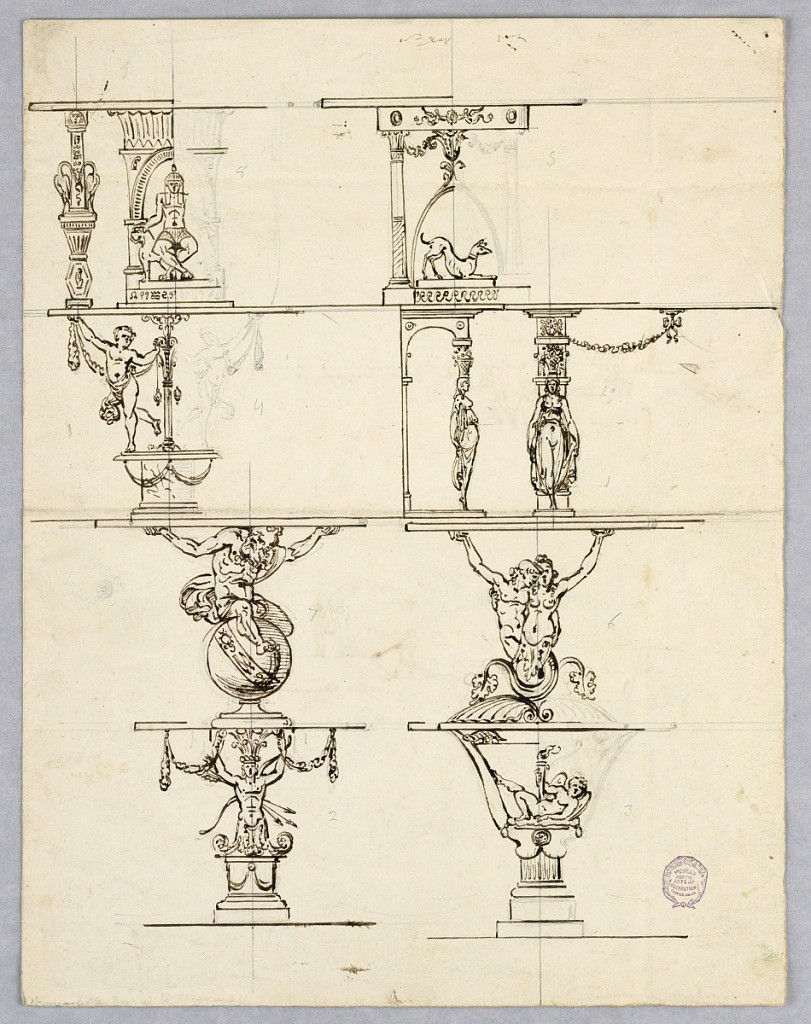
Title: Designs for Console Tables
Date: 1800–1850
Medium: Brush with brown ink, traces of graphite on off-white wove paper
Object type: Drawing
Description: Vertical rectangle showing eight designs for console tables, each with a figural base.